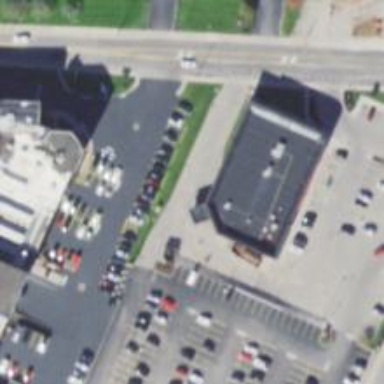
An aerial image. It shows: Pharmacy providing healthcare services.